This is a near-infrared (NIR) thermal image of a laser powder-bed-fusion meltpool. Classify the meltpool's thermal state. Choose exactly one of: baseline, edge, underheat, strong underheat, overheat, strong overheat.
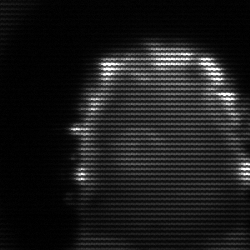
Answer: baseline